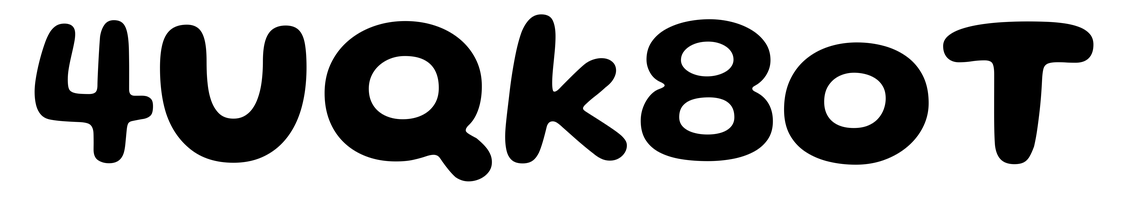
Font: Gluten_SemiBold